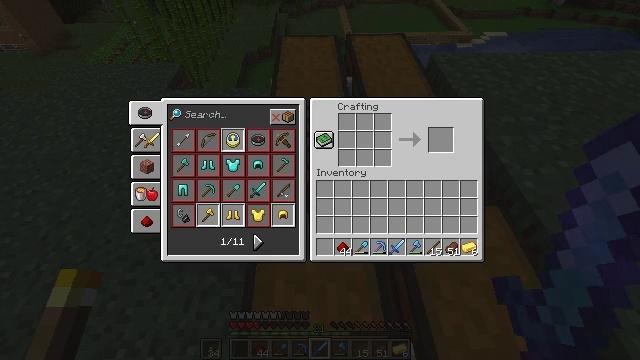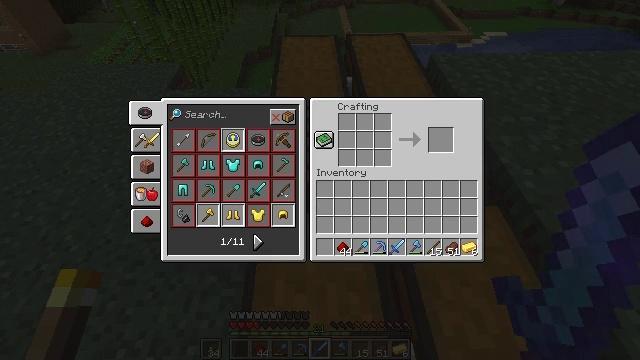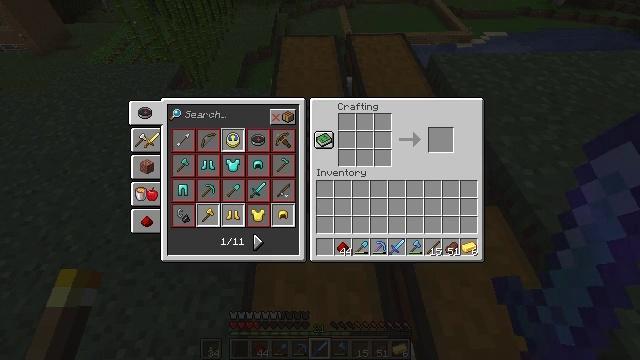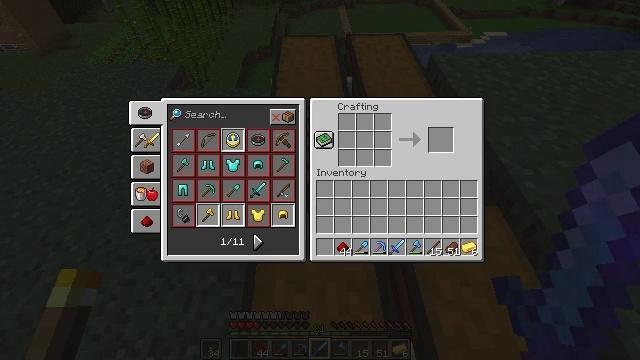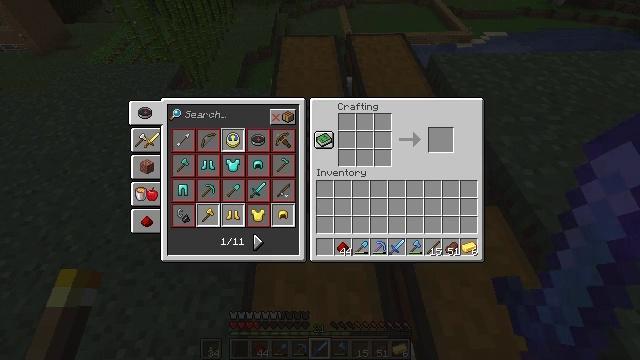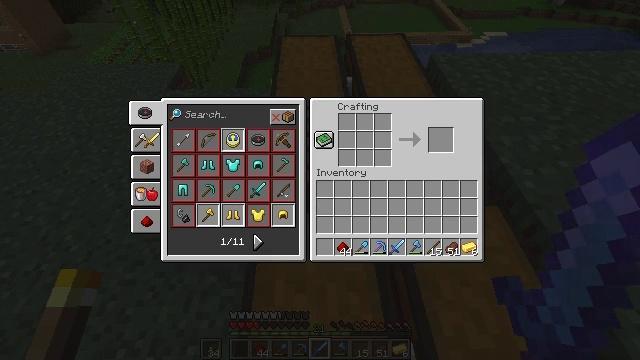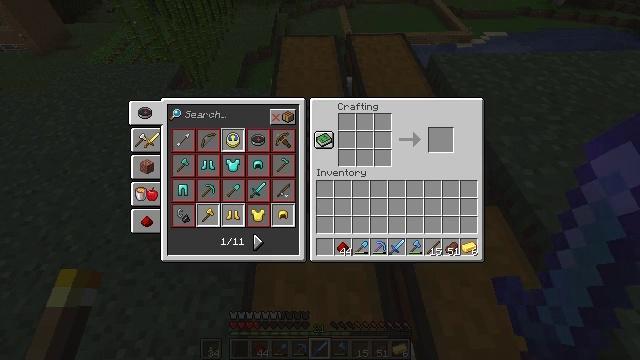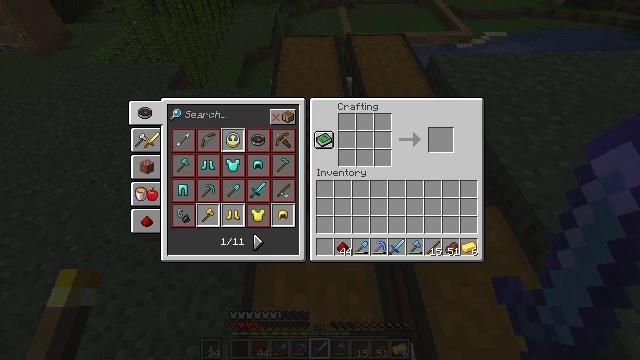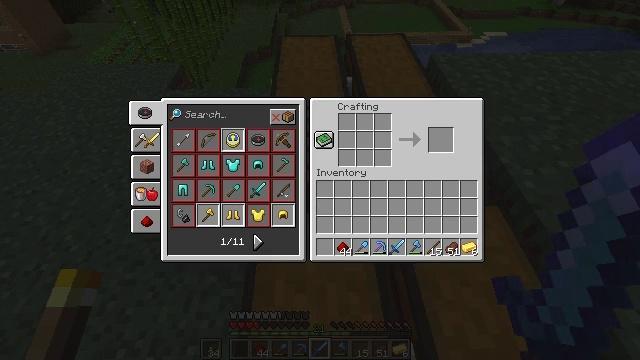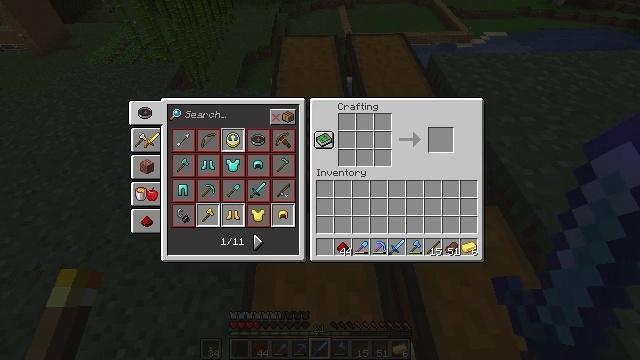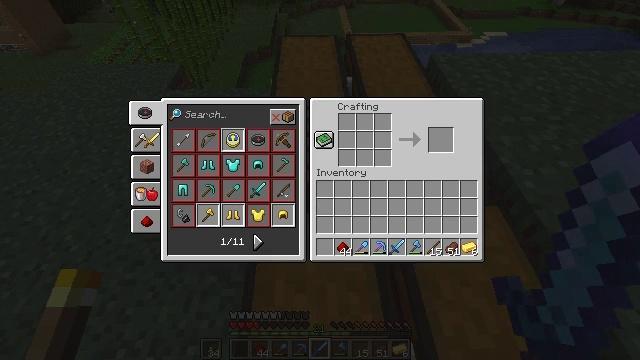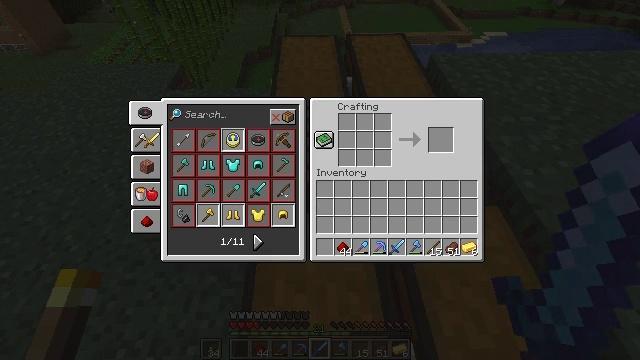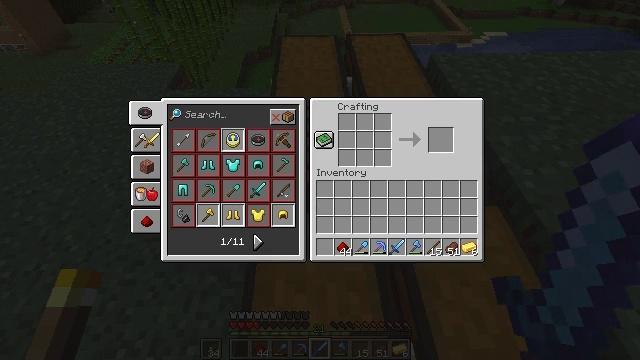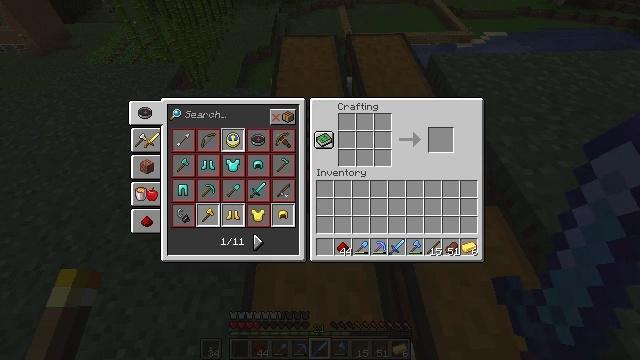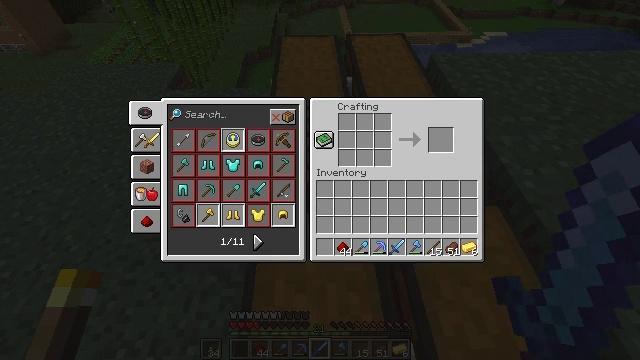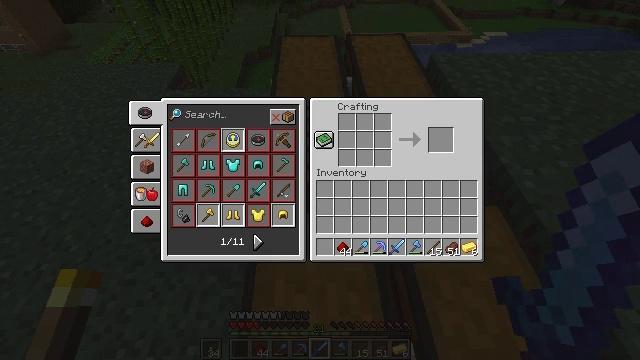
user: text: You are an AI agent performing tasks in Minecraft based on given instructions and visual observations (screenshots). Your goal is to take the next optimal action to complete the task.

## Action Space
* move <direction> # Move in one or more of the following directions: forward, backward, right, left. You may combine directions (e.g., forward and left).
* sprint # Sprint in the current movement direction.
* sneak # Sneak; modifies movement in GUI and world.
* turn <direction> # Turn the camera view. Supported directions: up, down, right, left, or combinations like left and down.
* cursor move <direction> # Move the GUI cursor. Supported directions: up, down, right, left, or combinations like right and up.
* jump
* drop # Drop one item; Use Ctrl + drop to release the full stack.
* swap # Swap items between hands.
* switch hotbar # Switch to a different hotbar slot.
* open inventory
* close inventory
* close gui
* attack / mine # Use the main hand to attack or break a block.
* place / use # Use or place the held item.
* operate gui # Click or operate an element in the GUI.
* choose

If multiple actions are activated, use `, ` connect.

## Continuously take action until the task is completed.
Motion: motion action
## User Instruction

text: Use gold ingots to craft the powered rail.
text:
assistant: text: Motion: no_op
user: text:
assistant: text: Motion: no_op
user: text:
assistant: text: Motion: no_op
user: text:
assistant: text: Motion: no_op
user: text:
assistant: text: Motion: no_op
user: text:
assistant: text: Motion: no_op
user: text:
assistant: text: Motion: no_op
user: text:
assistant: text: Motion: no_op
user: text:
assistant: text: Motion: no_op
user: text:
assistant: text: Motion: no_op
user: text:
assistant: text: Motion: no_op
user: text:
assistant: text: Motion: no_op
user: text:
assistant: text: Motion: no_op
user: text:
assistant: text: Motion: no_op
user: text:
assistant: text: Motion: no_op
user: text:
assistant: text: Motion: no_op
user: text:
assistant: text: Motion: no_op
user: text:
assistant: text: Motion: no_op
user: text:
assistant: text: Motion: no_op
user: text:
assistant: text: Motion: no_op
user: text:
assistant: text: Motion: no_op
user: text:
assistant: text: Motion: no_op
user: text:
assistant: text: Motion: no_op
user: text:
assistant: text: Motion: no_op
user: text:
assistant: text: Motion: no_op
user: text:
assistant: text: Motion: no_op
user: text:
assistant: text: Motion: no_op
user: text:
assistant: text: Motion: no_op
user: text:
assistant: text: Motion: no_op
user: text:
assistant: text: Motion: no_op